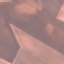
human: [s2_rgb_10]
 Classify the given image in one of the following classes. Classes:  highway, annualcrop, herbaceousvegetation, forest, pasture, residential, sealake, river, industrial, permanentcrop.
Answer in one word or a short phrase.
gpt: AnnualCrop